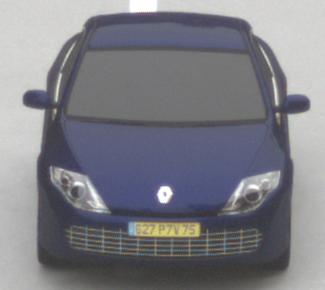
Make: Renault
Model: Laguna Coupé TCe 170
Detailed model: Laguna (III) Coupé
Model produced from: 2010/11
Model produced until: 2011/05
Doors: 2
Color: blue
Road condition: dry road
Daytime: midday
Contrast: low contrast